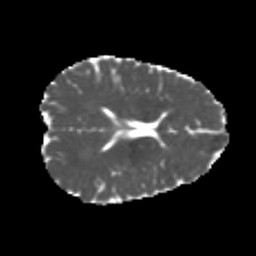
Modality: MD
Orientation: axial
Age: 20
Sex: male
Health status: healthy
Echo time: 0.074 s